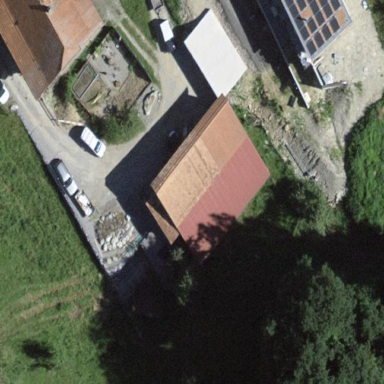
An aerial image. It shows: Rural barn.